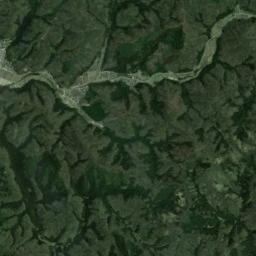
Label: mountain